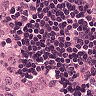
Metastatic tissue present: yes